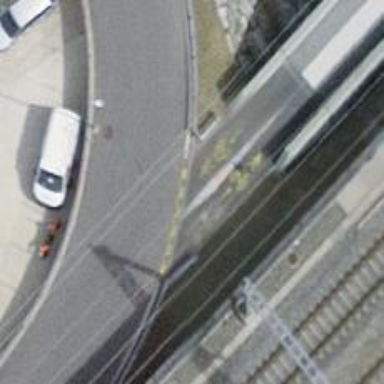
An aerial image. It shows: Bollard.